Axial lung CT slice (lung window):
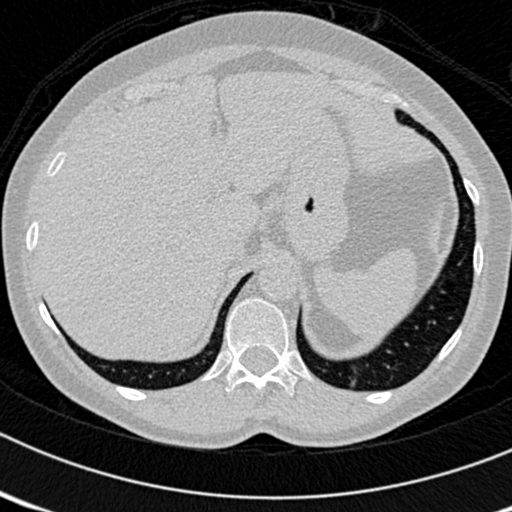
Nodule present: no